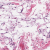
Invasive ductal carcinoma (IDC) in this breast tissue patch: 0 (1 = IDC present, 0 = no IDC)